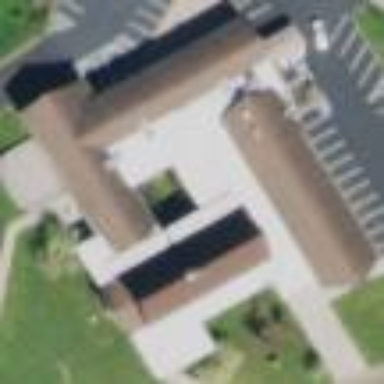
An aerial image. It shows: Building that is place of worship.